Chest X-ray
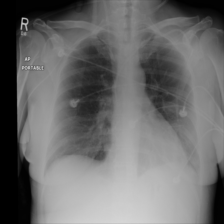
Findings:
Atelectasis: negative
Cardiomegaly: negative
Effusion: negative
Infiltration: negative
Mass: negative
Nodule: negative
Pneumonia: negative
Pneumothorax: negative
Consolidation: negative
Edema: negative
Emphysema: negative
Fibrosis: negative
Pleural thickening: negative
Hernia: negative